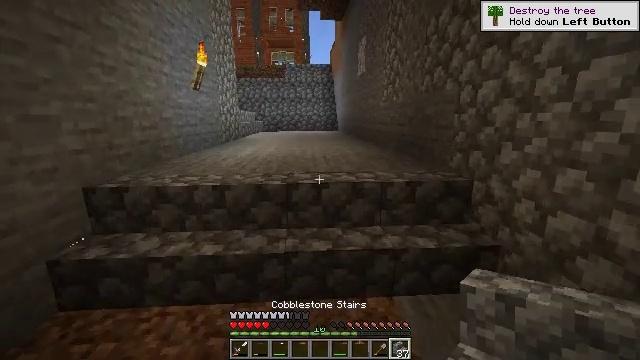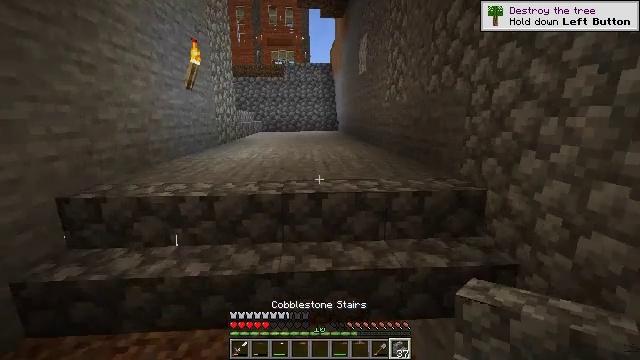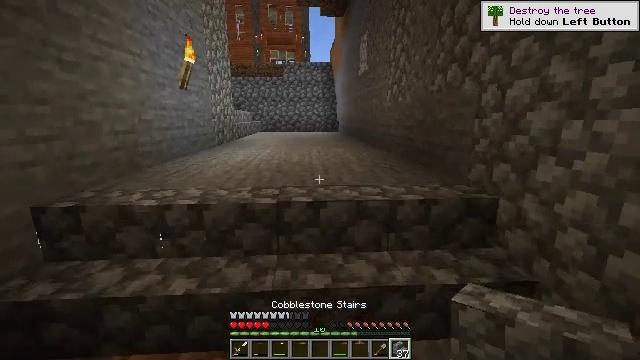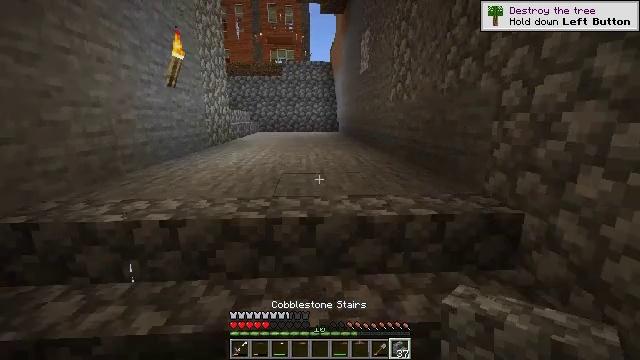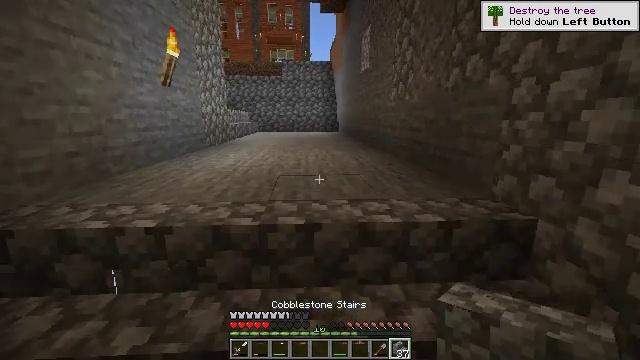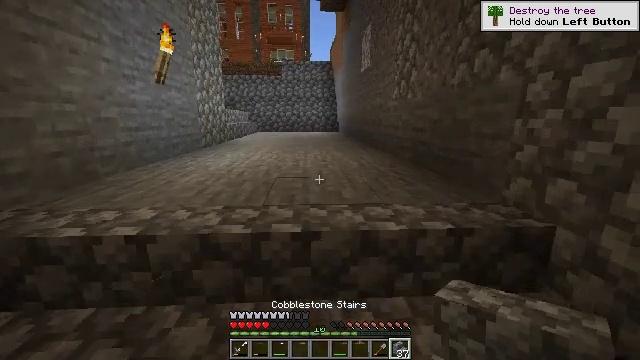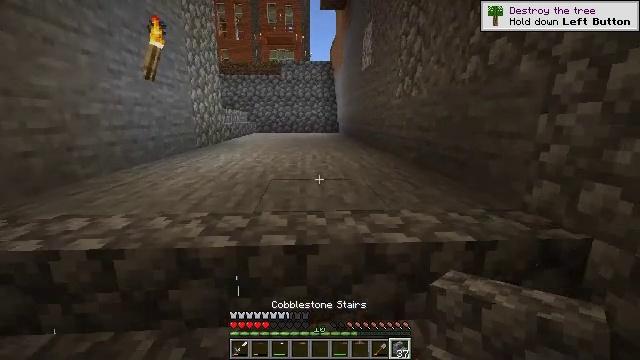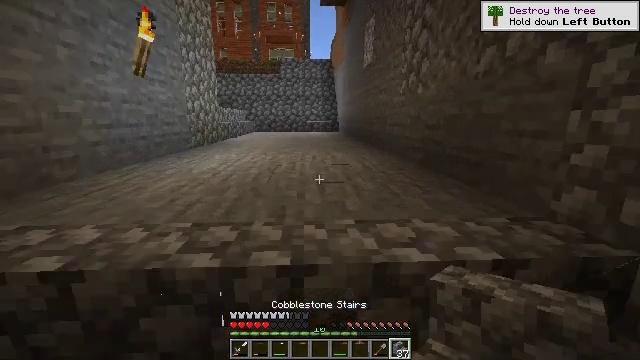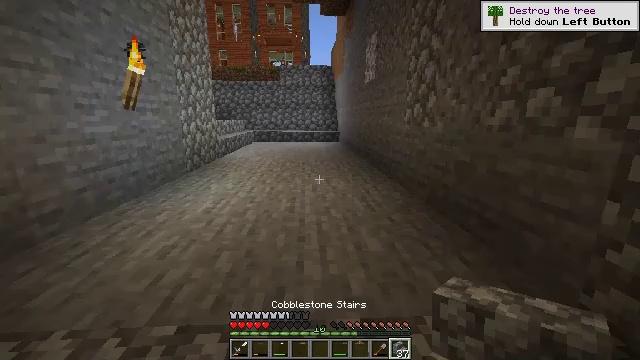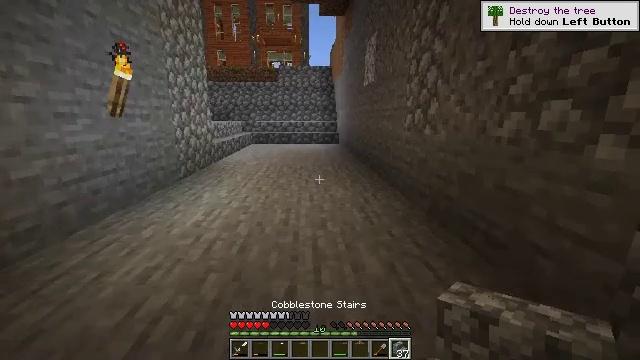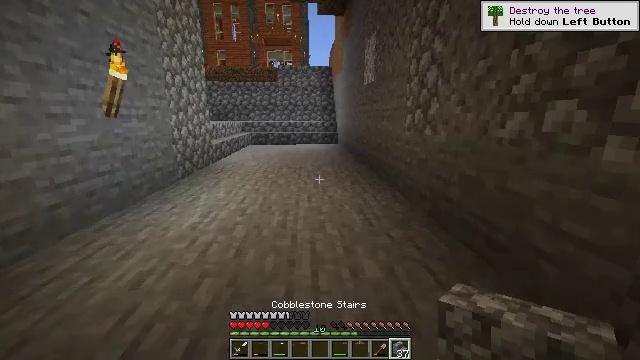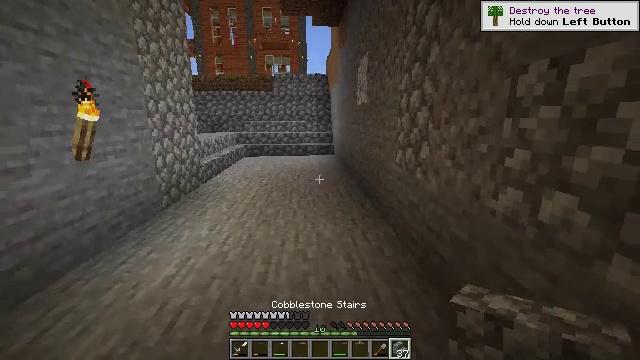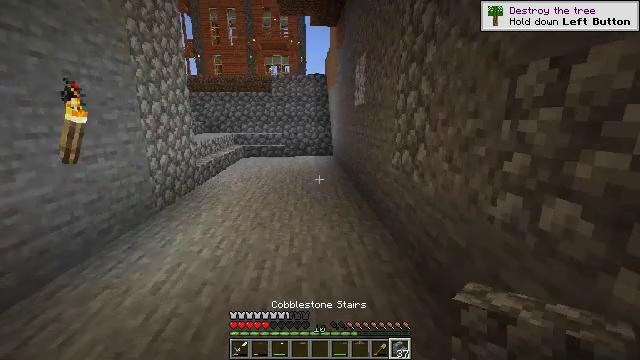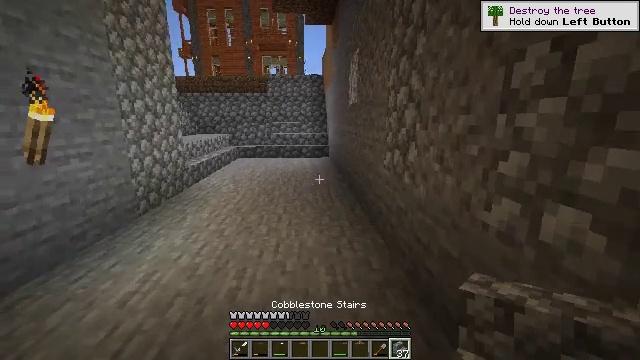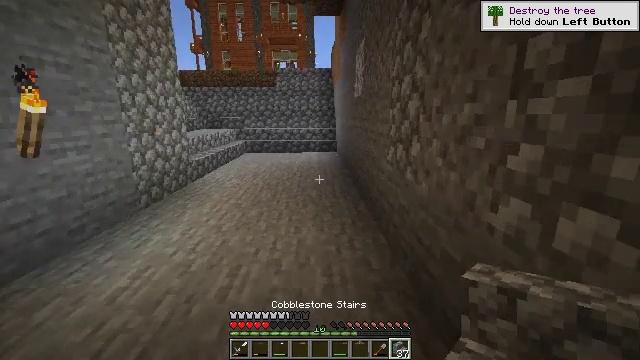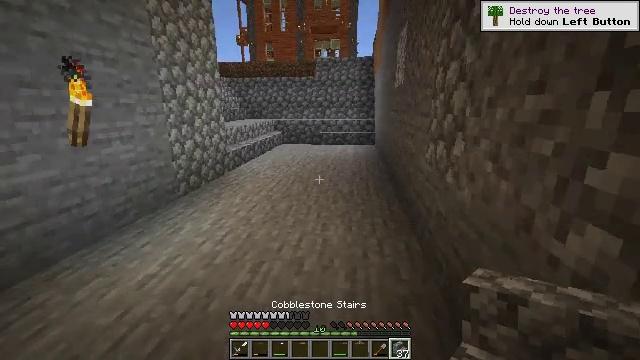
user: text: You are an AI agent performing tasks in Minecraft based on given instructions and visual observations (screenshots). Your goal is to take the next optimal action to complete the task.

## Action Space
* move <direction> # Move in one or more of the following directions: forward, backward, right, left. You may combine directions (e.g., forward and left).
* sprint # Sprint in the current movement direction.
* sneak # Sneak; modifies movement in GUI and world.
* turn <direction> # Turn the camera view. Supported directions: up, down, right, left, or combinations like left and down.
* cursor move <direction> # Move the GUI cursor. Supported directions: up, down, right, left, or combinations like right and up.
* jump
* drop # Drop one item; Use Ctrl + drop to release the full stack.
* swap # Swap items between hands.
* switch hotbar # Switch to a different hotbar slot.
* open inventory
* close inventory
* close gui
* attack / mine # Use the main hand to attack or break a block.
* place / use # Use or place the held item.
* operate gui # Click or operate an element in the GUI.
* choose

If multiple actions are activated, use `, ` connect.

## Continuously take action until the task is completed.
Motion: motion action
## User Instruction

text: Attack the cobblestone stairs to retrieve it.
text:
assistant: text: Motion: move forward
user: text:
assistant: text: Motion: move forward
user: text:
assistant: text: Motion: move forward
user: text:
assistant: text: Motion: move forward
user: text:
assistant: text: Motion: move forward
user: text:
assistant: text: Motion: move forward
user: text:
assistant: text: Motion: move forward
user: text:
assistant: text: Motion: move forward
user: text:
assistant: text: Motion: move forward and move right
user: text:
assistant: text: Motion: move forward and move right
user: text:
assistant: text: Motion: move forward and move right
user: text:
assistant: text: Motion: move forward and move right
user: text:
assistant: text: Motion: move forward and move right
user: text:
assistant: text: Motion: move forward and move right, turn left and down
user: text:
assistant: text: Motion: move forward, turn left and down
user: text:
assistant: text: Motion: move forward, turn left and down
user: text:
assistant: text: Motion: move forward, turn left
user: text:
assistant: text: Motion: move forward
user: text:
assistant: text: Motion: move forward
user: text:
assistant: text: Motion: move forward, turn left
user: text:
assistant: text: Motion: move forward, turn left
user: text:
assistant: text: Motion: move forward
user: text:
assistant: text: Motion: move forward and move right
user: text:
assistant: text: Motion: move forward and move right
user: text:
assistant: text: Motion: move forward and move right
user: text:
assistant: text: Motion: move forward and move right, turn left
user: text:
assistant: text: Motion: move forward and move right
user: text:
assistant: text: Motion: move forward and move right
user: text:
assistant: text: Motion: move forward and move right
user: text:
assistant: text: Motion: move forward and move right, turn left